Interaction volume radius: 10 \u00c5
Interaction volume height: 25 \u00c5
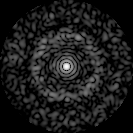
Disorder parameter: 0.848